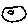
Label: smiley face